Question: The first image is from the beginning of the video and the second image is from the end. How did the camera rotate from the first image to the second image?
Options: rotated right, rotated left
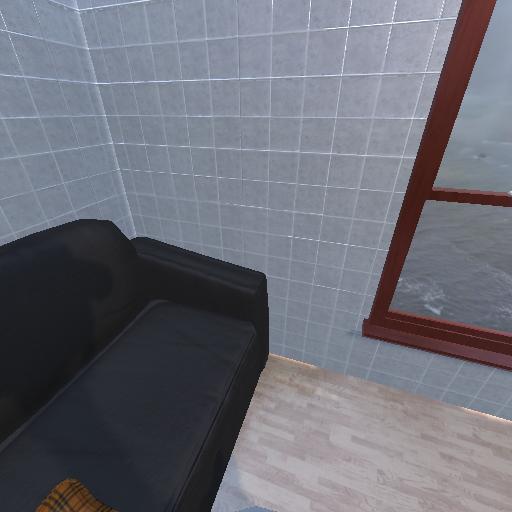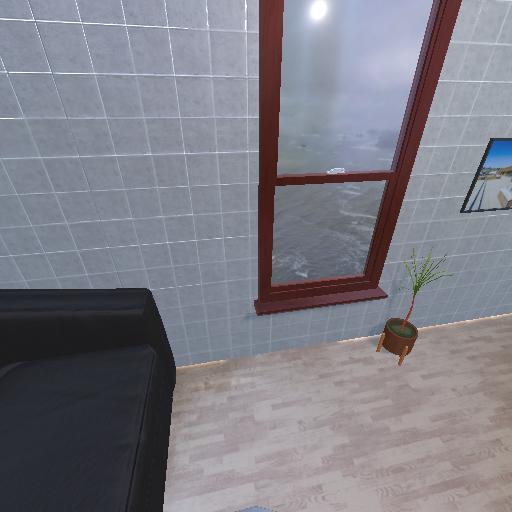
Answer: rotated right